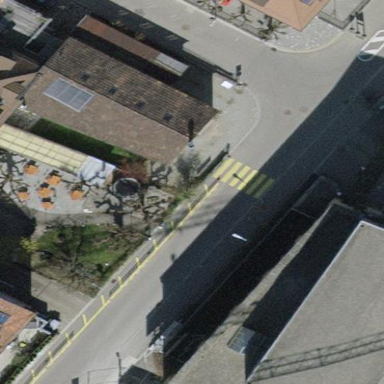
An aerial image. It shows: Bicycle parking shed.